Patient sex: F
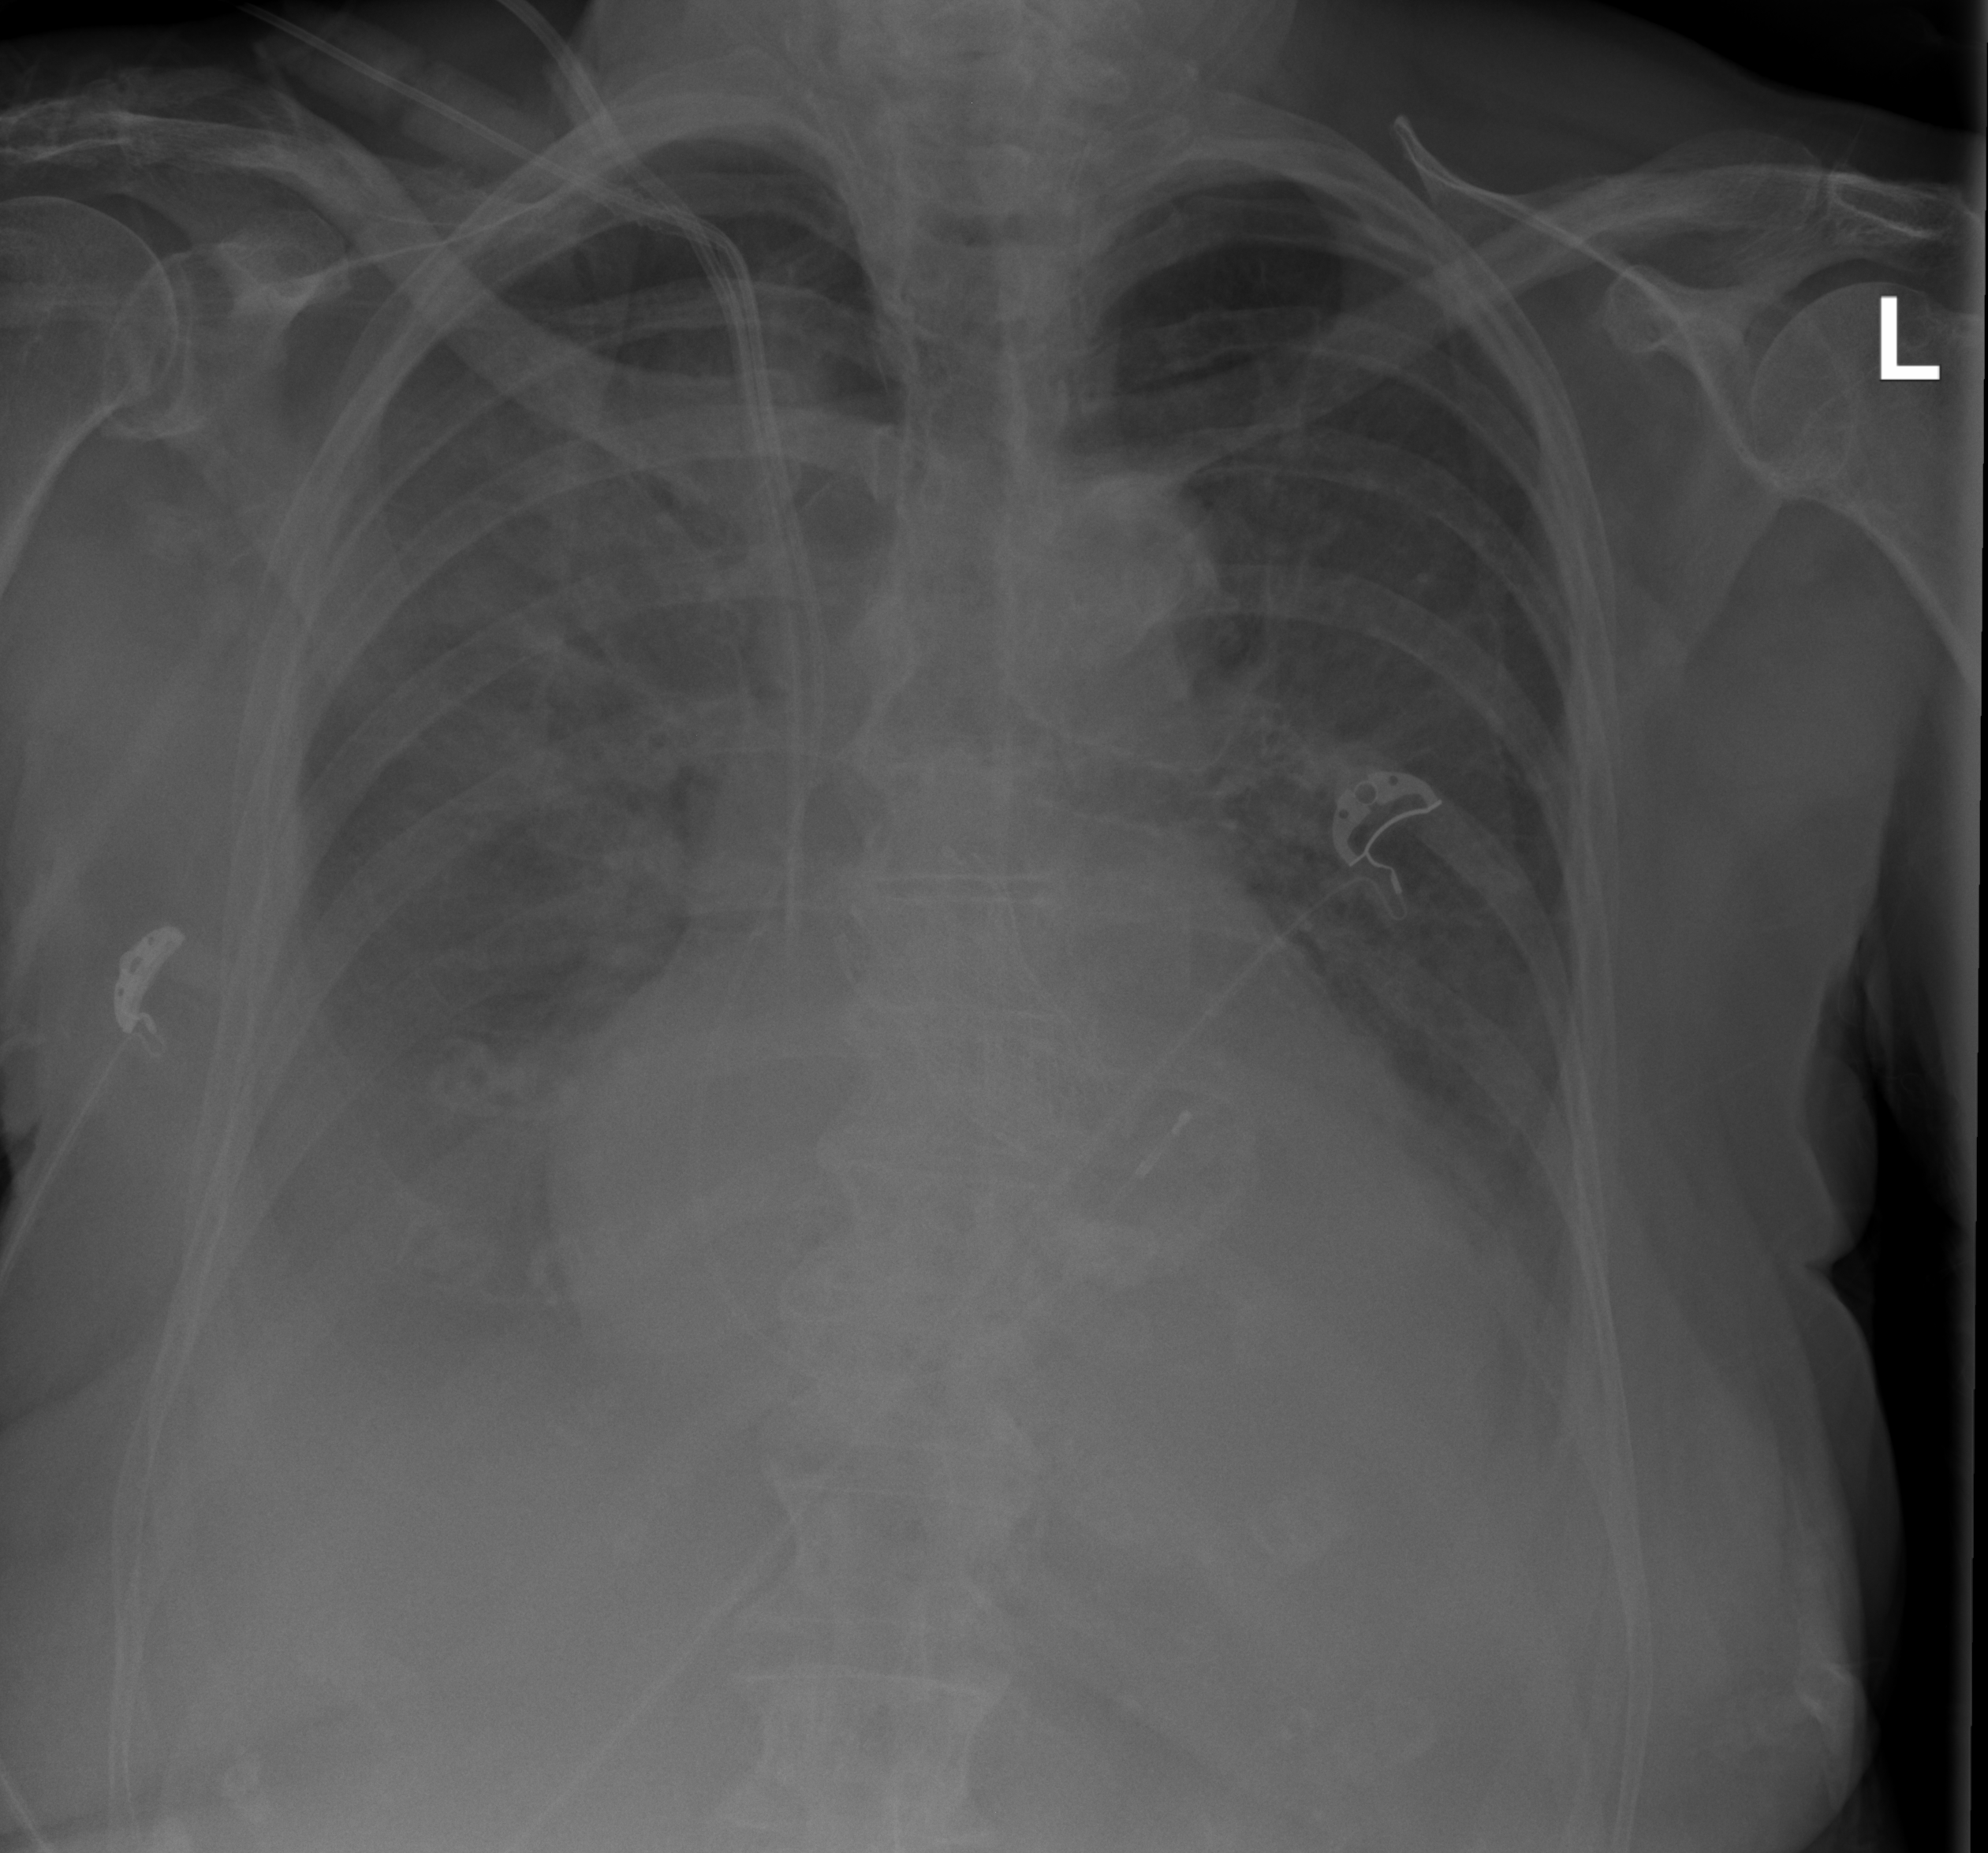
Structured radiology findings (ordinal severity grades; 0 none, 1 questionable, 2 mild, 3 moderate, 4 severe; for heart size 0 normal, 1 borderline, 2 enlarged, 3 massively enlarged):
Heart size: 3
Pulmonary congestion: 0
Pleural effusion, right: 3
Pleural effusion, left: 2
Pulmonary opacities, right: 0
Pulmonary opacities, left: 0
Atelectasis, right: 2
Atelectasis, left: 2